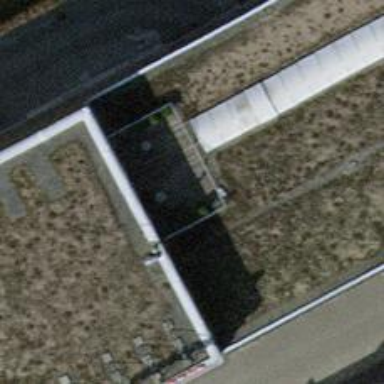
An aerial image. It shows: Car wash facility.